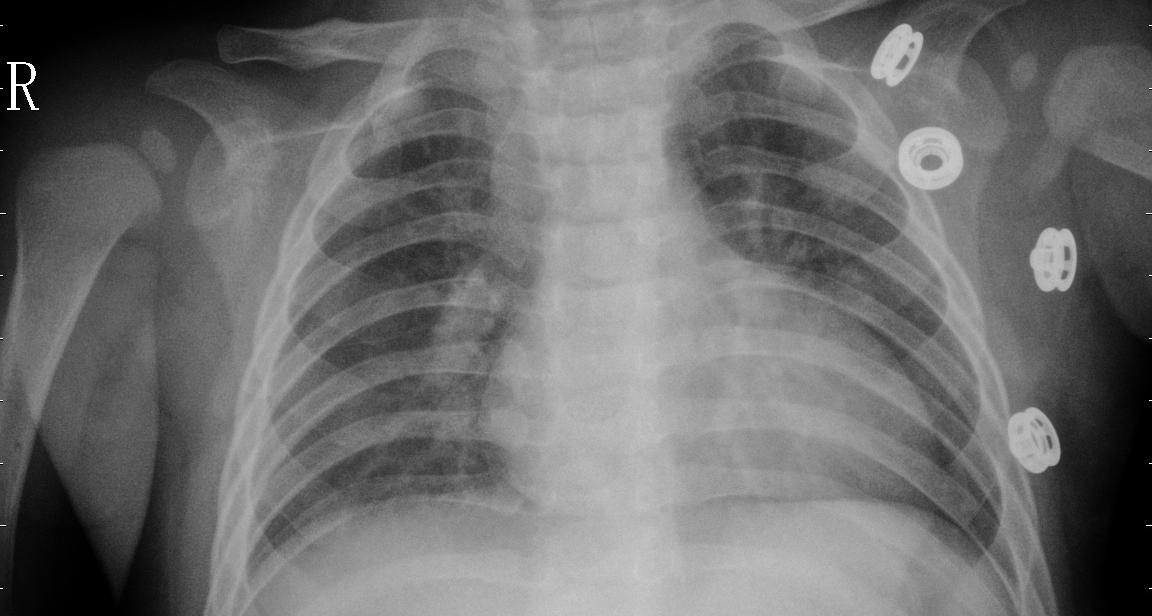
Diagnosis: PNEUMONIA